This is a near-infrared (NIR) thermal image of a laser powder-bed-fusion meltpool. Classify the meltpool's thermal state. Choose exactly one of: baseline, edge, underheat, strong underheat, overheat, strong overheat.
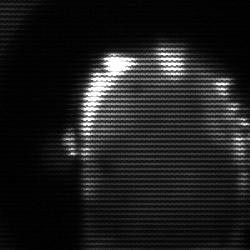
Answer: baseline